Question: I have a CSS code to make my first Paragraph letter bigger in (Fairy tales books style). The problem is that on firefox it works perfect (2nd, 3rd and 4th lines start from the right side of the first letter, then text is written normally) but for some reason Chrome puts this first letter outside the whole paragraph (not only 4 lines).

'''
.first {
display: inline-block;
}
.first p:first-letter {
float: left;
font-size: 120px;
margin: 0 10px 0px 0;
}
p:first-line {
line-height: 100%;
}
'''
'''
<div class="first">
<p>TEXT</p>
</div>
'''
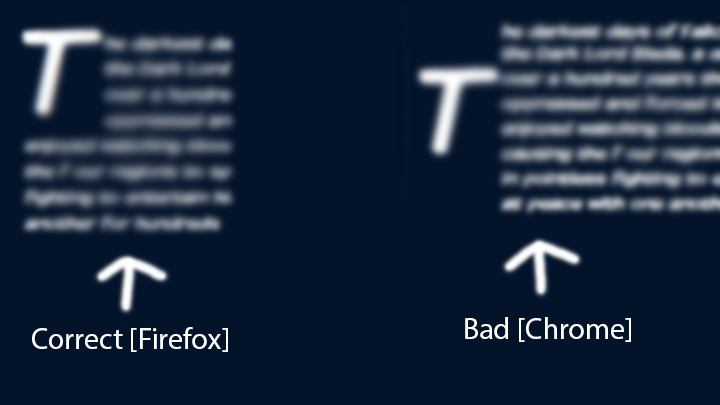
Answer: You can use a smaller 'line-height' to reduce the number of lines affected:
'''
.first p:first-letter {
line-height: 75px;
}
'''
'''
.first {
display: inline-block;
}
.first p:first-letter {
float: left;
font-size: 120px;
margin: 0 10px 0px 0;
line-height: 75px;
}
'''
'''
<div class="first">
<p>Text Text Text Text Text Text Text Text Text Text Text Text Text Text Text Text Text Text Text Text Text Text Text Text Text Text Text Text Text Text Text Text Text Text Text Text Text Text Text Text Text Text Text Text Text Text Text Text Text Text Text Text Text Text Text Text Text Text Text Text Text Text Text Text Text Text Text Text Text Text Text Text Text Text Text Text Text Text Text Text Text Text Text Text Text Text Text Text Text Text Text Text Text Text Text Text Text Text Text Text Text Text Text Text Text Text Text Text Text Text Text Text Text Text Text Text Text Text Text Text Text Text Text Text Text Text Text Text Text Text Text Text Text Text Text Text Text Text Text Text Text Text Text Text Text Text Text Text Text Text Text Text Text Text Text Text Text Text Text Text Text Text Text Text Text Text Text Text Text Text Text Text Text Text Text Text Text Text Text Text Text Text Text Text Text Text Text Text Text Text Text Text Text Text Text Text Text Text Text Text Text Text Text Text Text Text Text Text Text Text Text Text Text Text Text Text Text Text Text Text Text Text Text Text Text Text Text Text Text Text Text Text Text Text Text Text Text Text Text Text Text Text Text Text Text Text Text Text Text Text Text Text Text Text Text Text Text Text Text Text Text Text Text Text Text Text Text Text Text Text Text Text Text Text Text Text Text Text Text Text Text Text Text Text Text Text Text Text Text Text Text Text Text Text Text Text Text Text Text Text Text Text Text Text Text Text Text Text Text Text Text Text Text Text Text Text Text Text Text Text Text Text Text Text Text Text Text Text Text Text Text Text Text Text Text Text Text Text Text Text Text Text Text Text Text Text Text Text Text Text Text Text Text Text Text Text Text Text Text Text Text Text Text Text Text Text Text Text Text Text Text Text Text Text Text Text Text Text Text Text Text Text Text Text Text Text Text Text Text Text Text Text Text Text Text Text Text Text Text Text Text Text Text Text Text Text Text Text Text Text Text Text Text Text Text Text Text Text Text Text Text Text Text Text Text Text Text Text Text Text Text Text Text Text Text Text Text Text Text Text Text Text Text Text Text Text Text Text Text Text Text Text Text Text Text Text Text Text Text Text Text Text Text Text Text Text Text Text Text Text Text Text Text Text Text Text Text Text Text Text Text Text Text Text Text Text Text Text Text Text Text Text Text Text Text Text Text Text Text Text Text Text Text Text Text Text Text Text Text Text Text Text Text Text Text Text Text Text Text Text Text Text Text Text Text Text Text Text Text Text Text Text Text Text Text Text Text Text Text Text Text Text Text Text Text Text Text Text Text Text Text Text Text Text Text Text Text Text Text Text Text Text Text Text Text Text Text Text Text Text Text Text Text Text Text Text Text Text Text Text Text Text Text Text Text Text Text Text Text Text Text Text Text Text Text Text Text Text Text Text Text Text Text Text Text Text Text Text Text Text Text Text Text Text Text Text Text Text Text Text Text Text Text Text Text Text Text Text Text Text Text Text Text Text Text Text Text Text Text Text Text Text Text Text Text Text Text Text Text Text Text Text Text Text Text Text Text Text Text Text Text Text Text Text Text Text Text Text Text Text Text Text Text Text Text Text Text Text Text Text Text Text Text Text Text Text Text Text Text Text Text Text Text Text Text Text Text Text Text Text Text Text Text Text Text Text Text Text Text Text Text Text Text Text Text Text Text Text Text Text Text Text Text Text Text Text Text Text Text Text Text Text Text Text Text Text Text Text Text Text Text Text Text Text Text Text Text Text Text Text Text Text Text Text Text Text Text Text Text Text Text Text Text Text Text Text Text Text Text Text Text Text Text Text Text Text Text Text Text Text Text Text Text Text Text Text Text Text Text Text Text Text Text Text Text Text Text Text Text Text Text Text Text Text Text Text Text Text Text Text Text Text Text Text Text Text Text Text Text Text Text Text Text Text Text Text Text Text Text Text Text Text Text Text Text Text Text Text Text Text Text Text Text Text Text Text Text Text Text Text Text Text Text Text Text Text Text Text Text Text Text Text Text Text Text Text Text Text Text Text Text Text Text Text Text Text Text Text Text Text Text Text Text Text Text Text Text Text Text Text Text Text Text Text Text Text Text Text Text Text Text Text Text Text Text Text Text Text Text Text Text Text Text Text Text Text Text Text Text Text Text Text Text Text Text Text Text Text Text Text Text Text Text Text Text Text Text Text Text Text Text Text Text Text Text Text Text Text Text Text Text Text Text Text Text Text Text Text Text Text Text Text Text Text Text Text Text Text Text Text Text Text Text Text Text Text Text Text Text Text Text Text Text Text Text Text Text Text </p>
</div>
'''